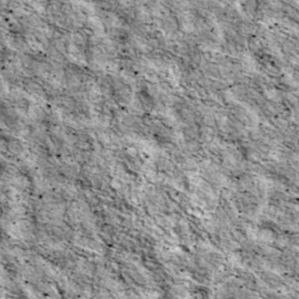
Label: non_frost